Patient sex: M
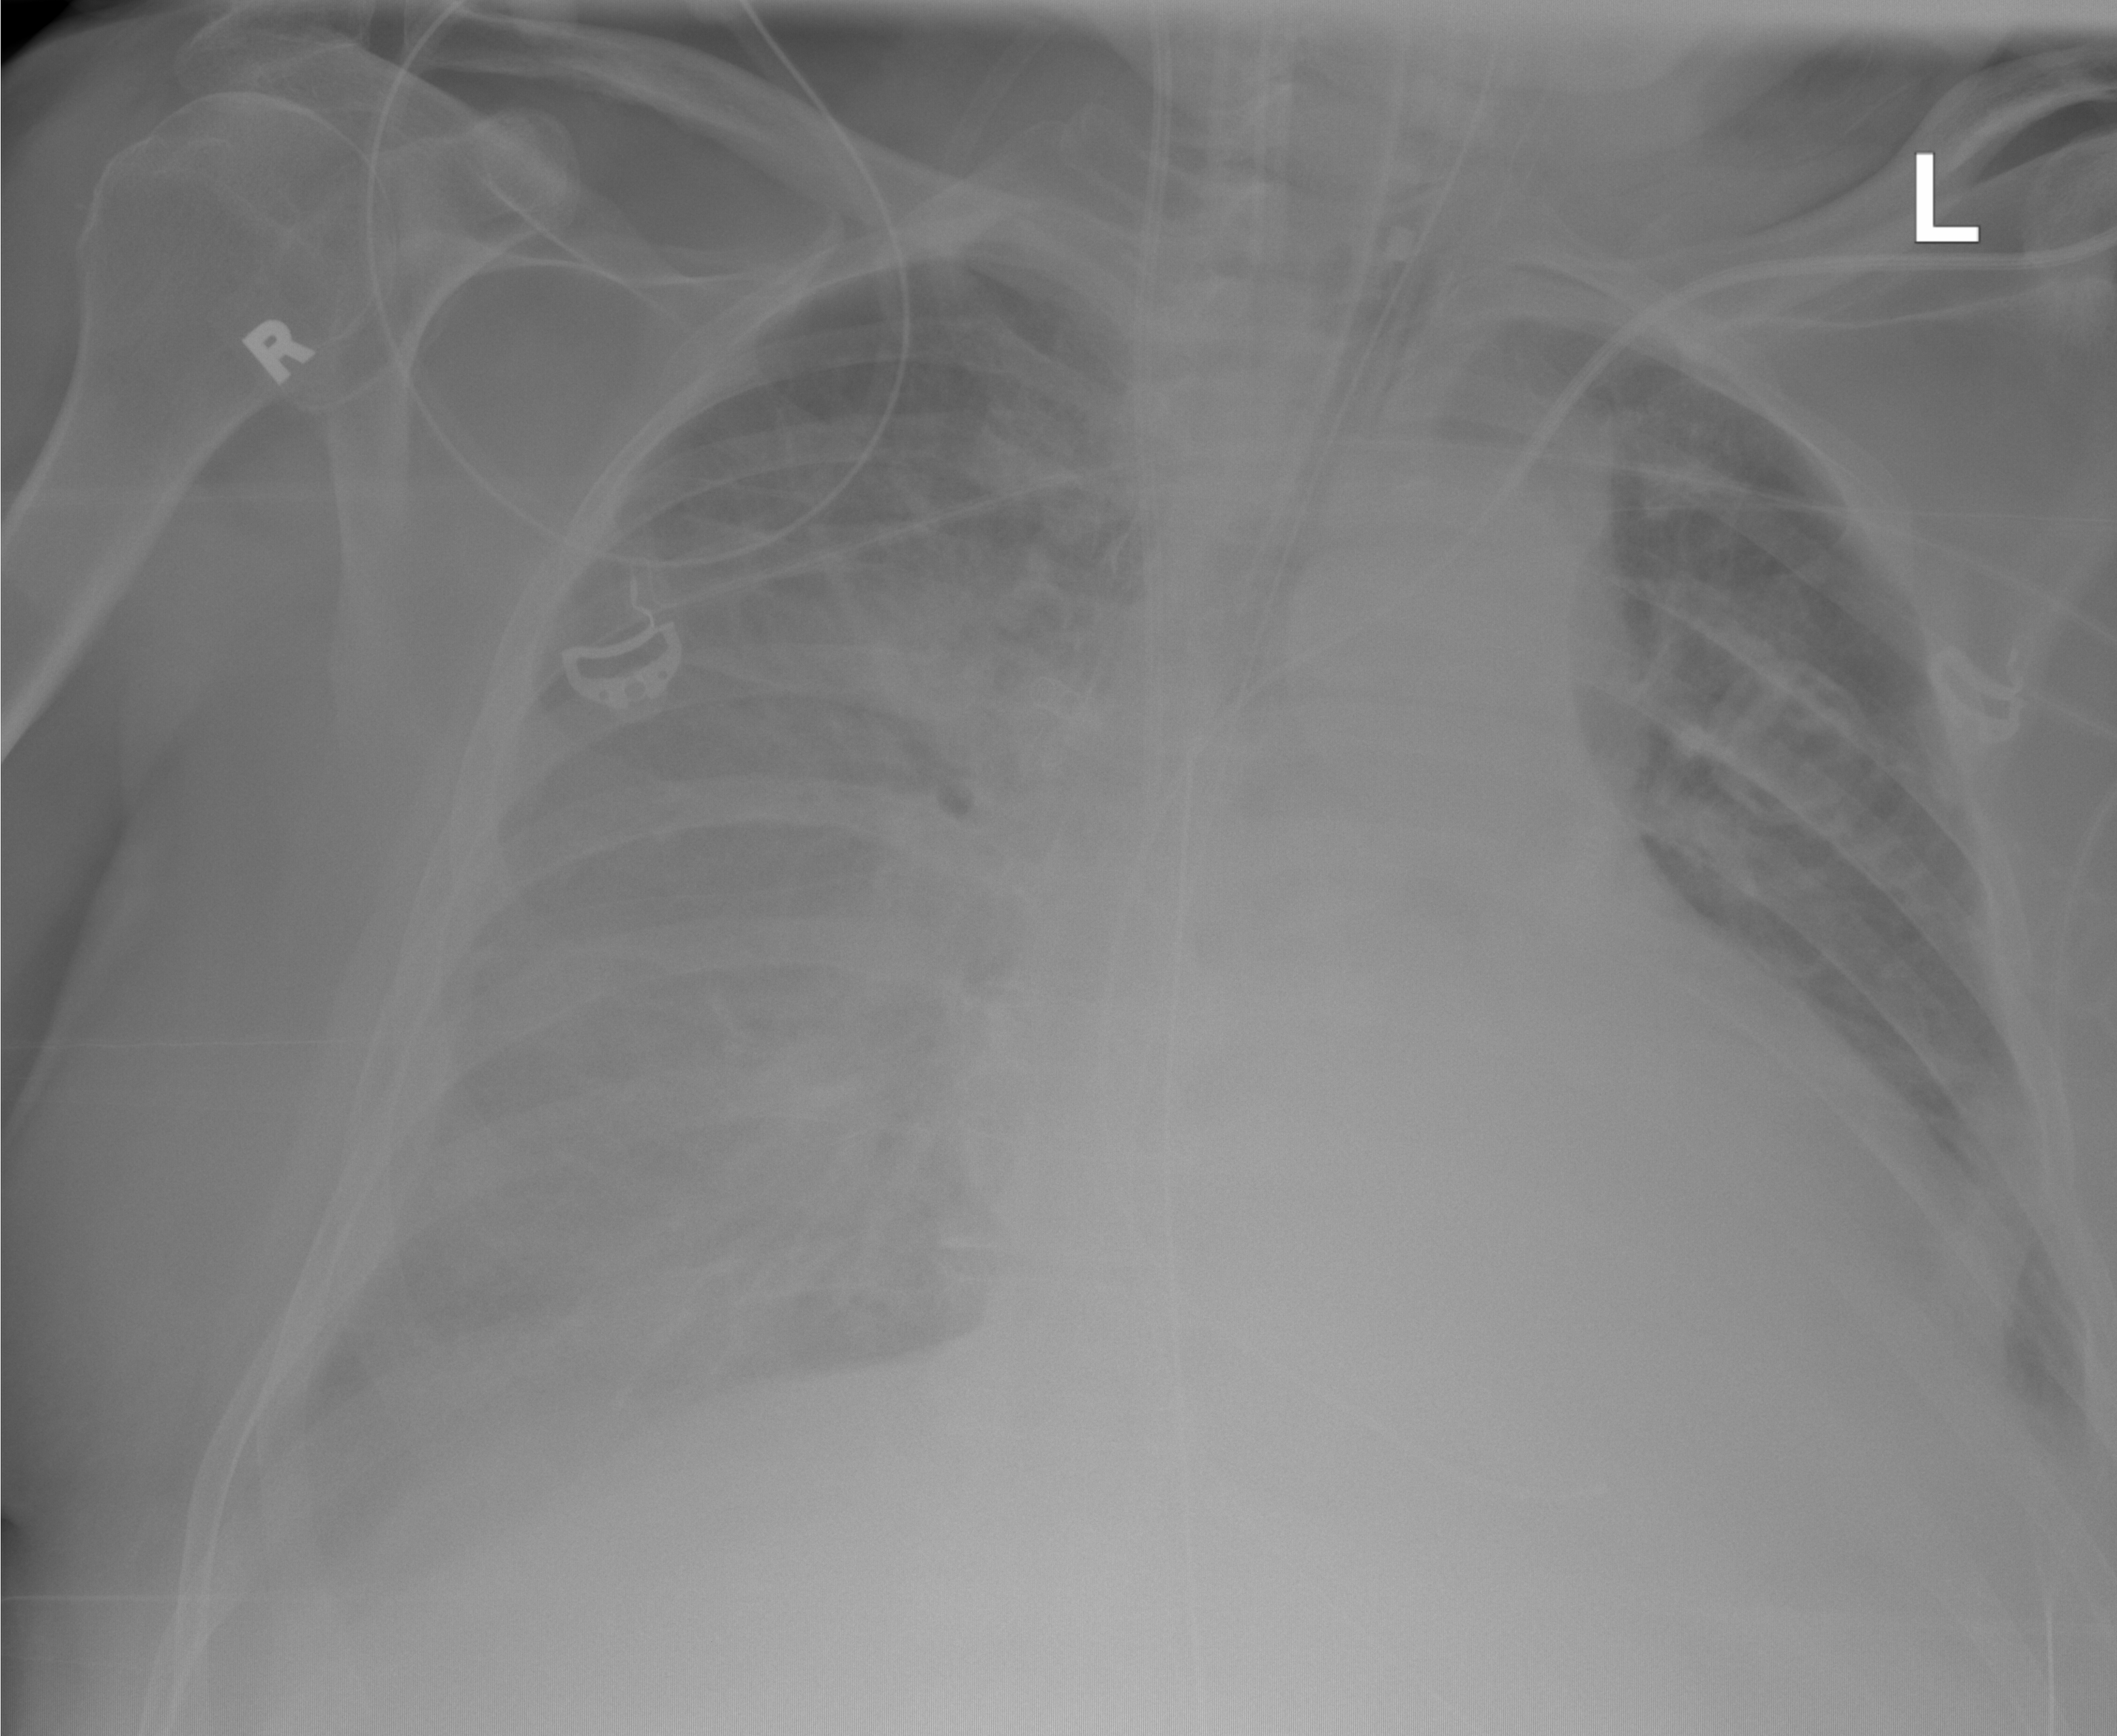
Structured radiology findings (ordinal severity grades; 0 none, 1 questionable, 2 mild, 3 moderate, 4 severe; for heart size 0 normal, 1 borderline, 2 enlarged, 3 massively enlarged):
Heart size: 2
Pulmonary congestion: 2
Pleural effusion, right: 3
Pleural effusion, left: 0
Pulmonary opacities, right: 0
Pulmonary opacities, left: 0
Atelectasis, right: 0
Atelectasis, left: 0